RGB frame:
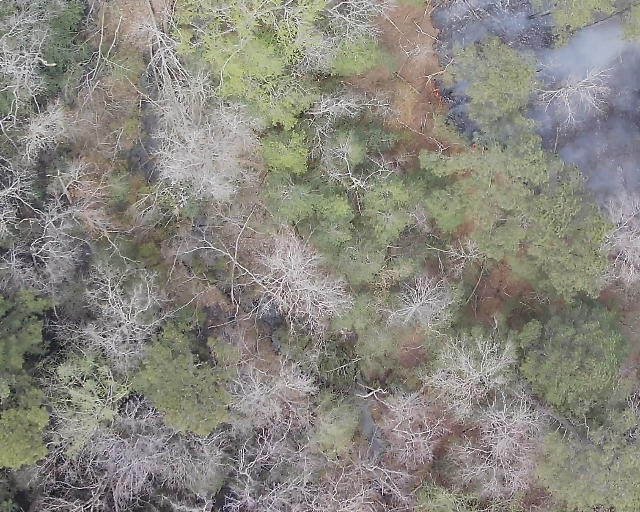
Thermal frame:
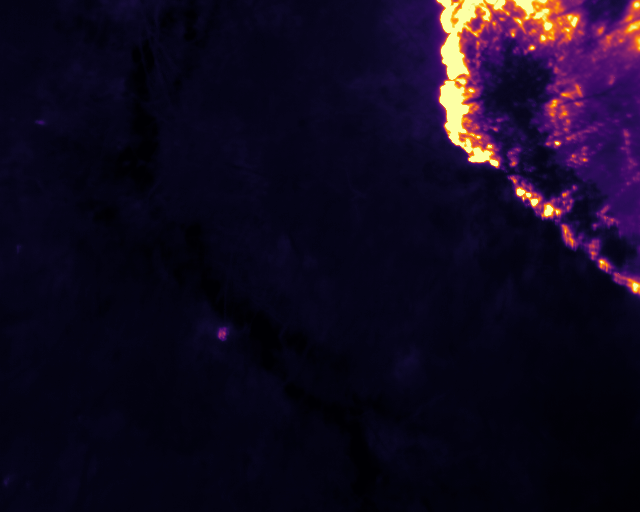
Captured: 2026-02-26 03:07:43
Pixels at or above 80 °C: 12178 (fraction of frame: 0.03716)